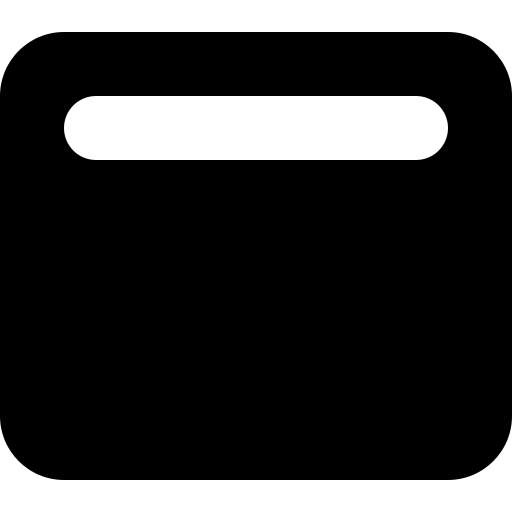
Tags: icon, FontAwesome, fa-icon, solid, window, maximize